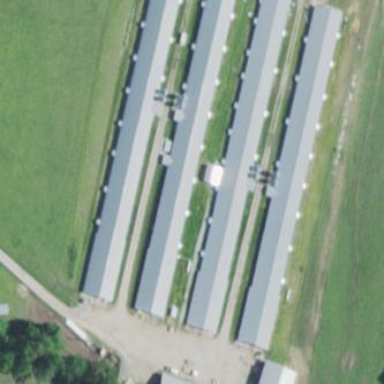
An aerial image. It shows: Farm auxiliary building.